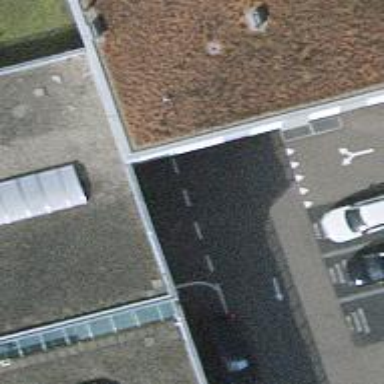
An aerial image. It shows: Parking entrance.